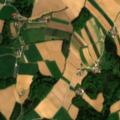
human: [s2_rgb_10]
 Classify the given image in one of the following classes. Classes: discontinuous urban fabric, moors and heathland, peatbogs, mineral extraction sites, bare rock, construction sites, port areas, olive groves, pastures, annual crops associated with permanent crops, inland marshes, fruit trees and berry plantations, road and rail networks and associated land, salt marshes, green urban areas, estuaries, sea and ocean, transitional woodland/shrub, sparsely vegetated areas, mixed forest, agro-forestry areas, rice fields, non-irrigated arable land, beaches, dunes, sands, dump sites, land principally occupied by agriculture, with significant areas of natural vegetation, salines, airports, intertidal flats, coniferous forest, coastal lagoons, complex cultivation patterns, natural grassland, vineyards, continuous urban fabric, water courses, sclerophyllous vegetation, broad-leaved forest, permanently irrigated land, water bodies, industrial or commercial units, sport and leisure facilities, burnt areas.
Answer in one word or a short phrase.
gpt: non-irrigated arable land, mixed forest